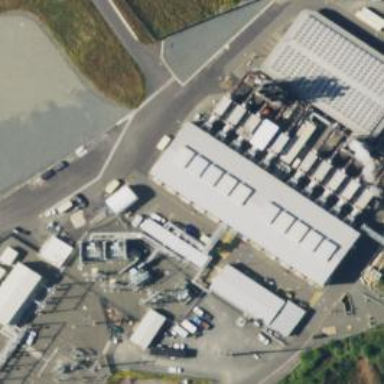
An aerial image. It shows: Gas-powered generator.